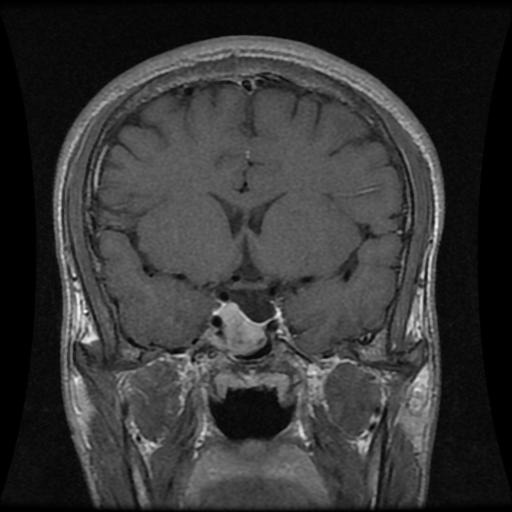
Label: pituitary